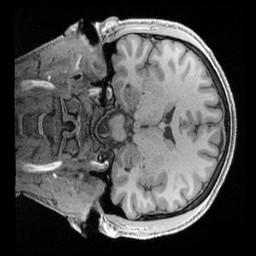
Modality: T1w
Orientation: coronal
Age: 26
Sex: male
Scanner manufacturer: siemens
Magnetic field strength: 3 T
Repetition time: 2.4 s
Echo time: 0.00241 s